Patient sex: M
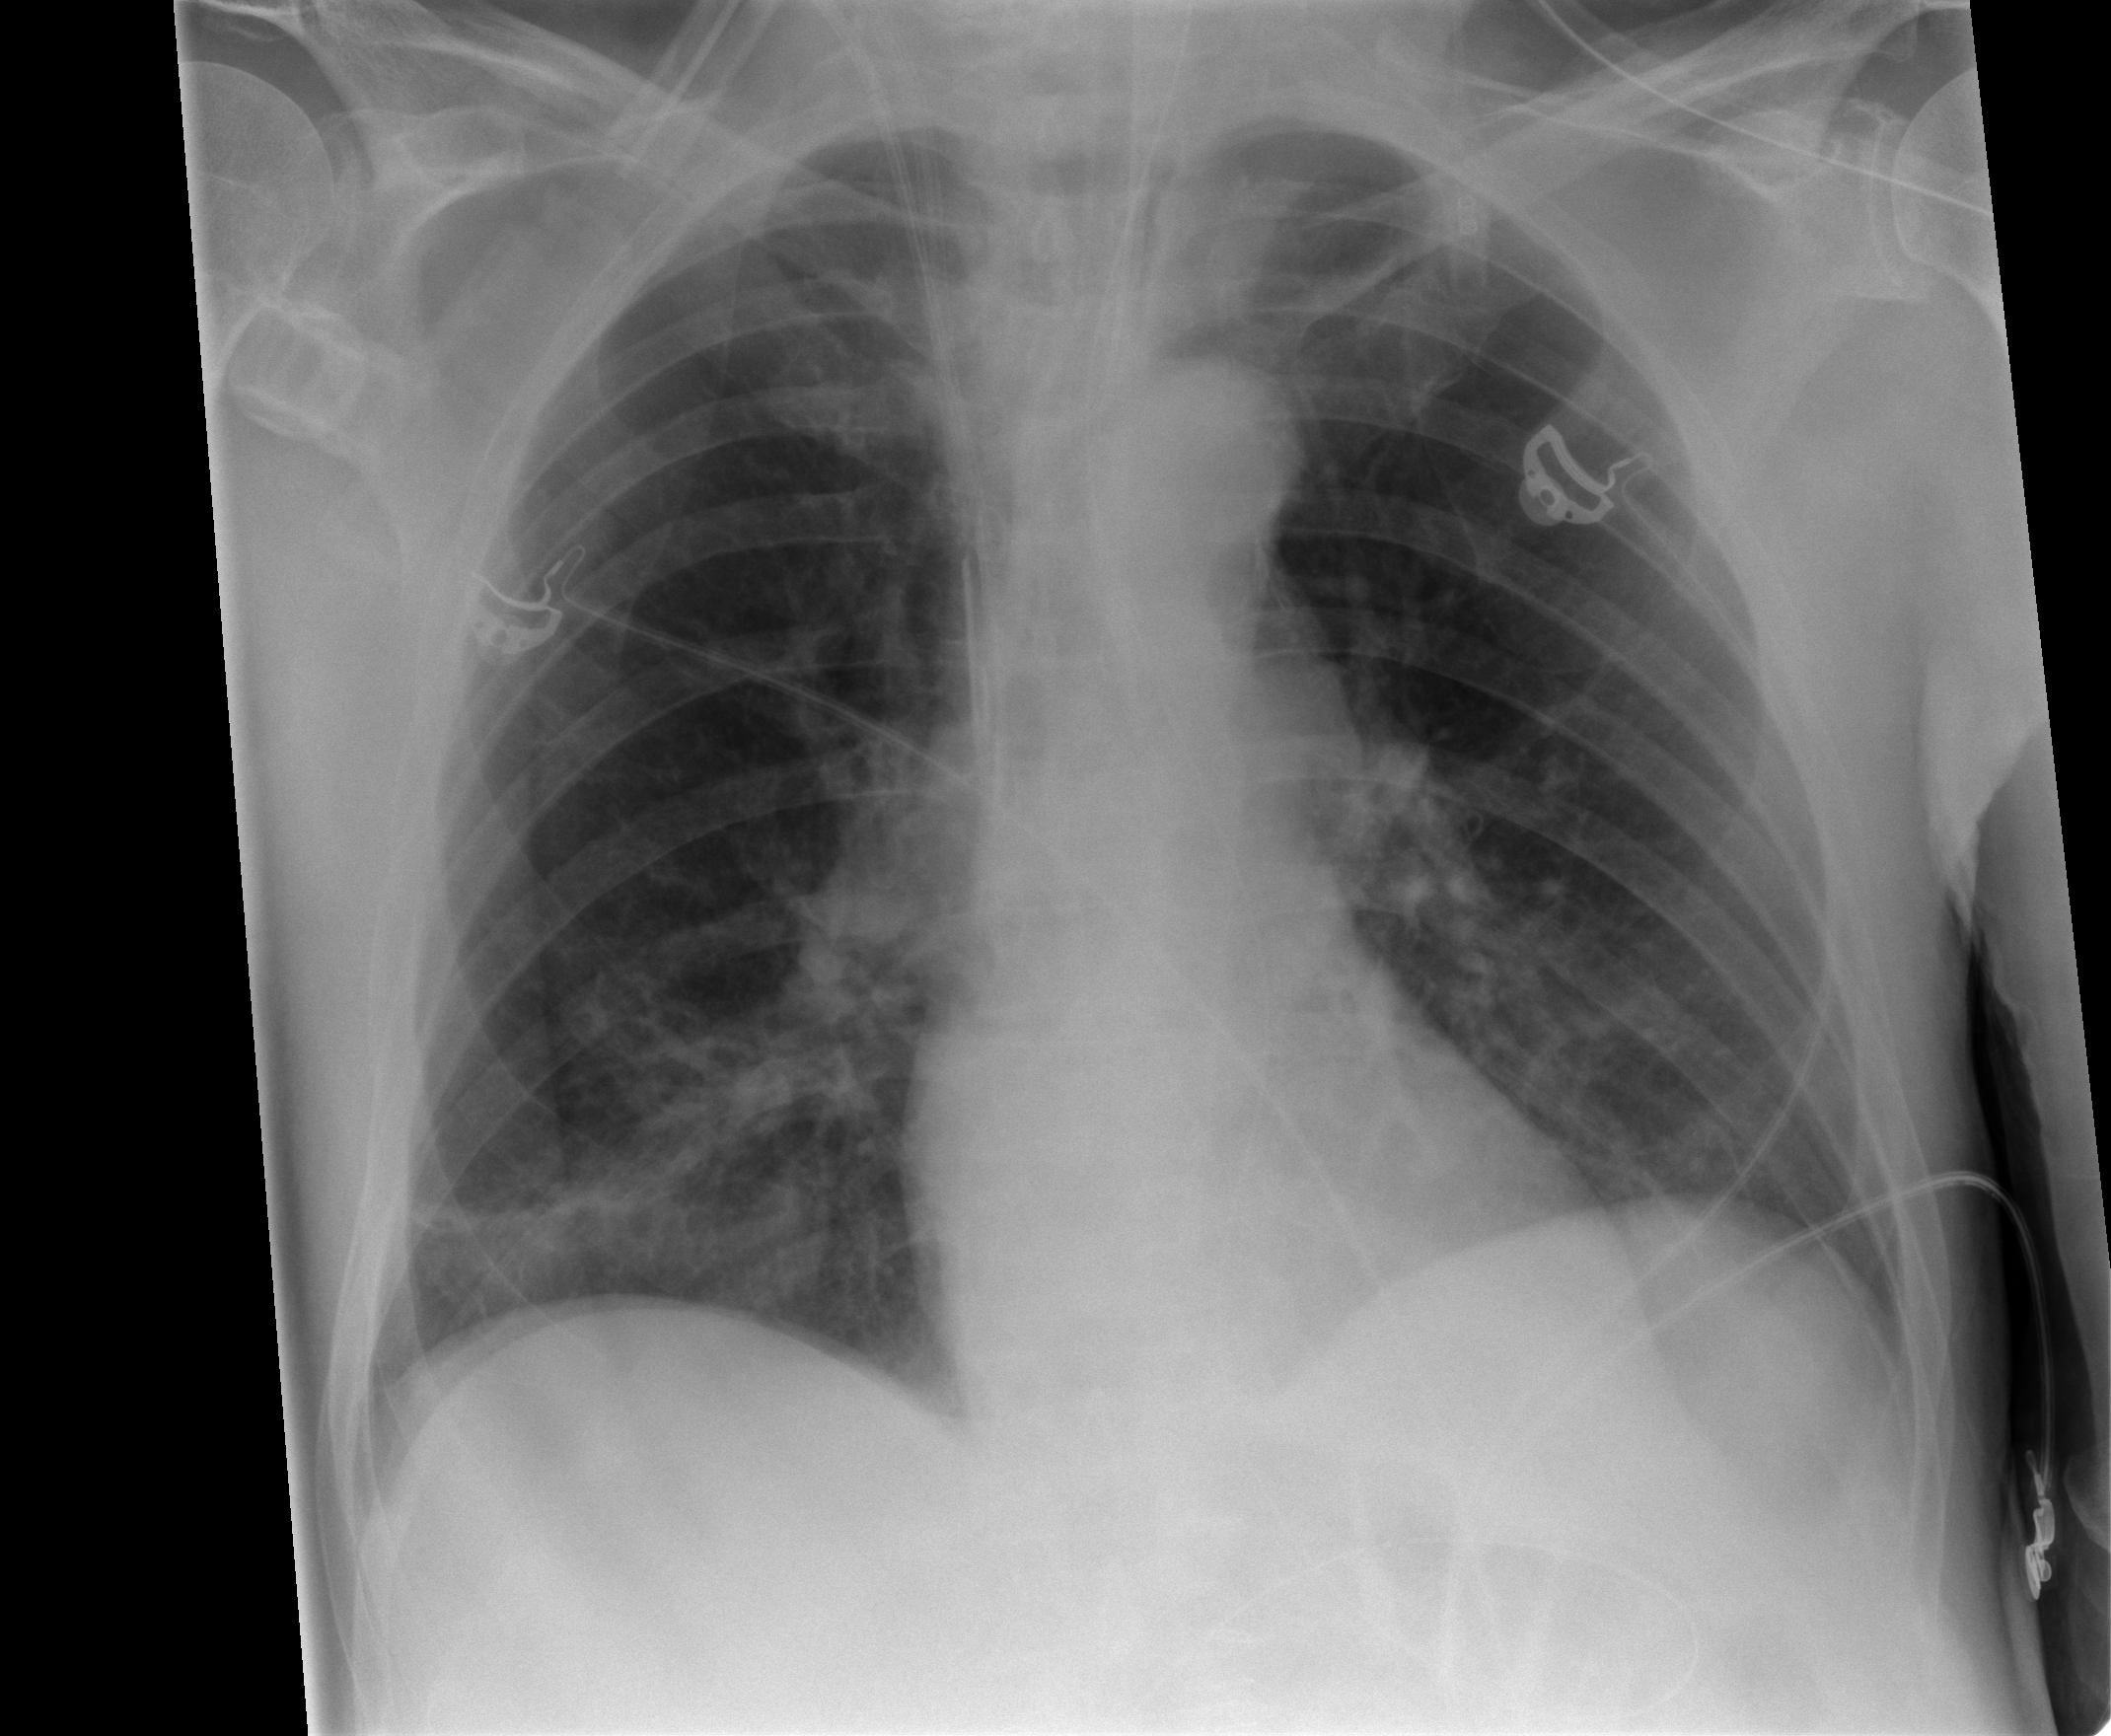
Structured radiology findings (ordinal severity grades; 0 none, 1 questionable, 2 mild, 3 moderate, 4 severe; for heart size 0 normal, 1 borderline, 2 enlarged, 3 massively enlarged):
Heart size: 0
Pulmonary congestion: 0
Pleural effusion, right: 0
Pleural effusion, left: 0
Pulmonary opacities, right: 0
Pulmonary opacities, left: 0
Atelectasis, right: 2
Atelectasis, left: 1